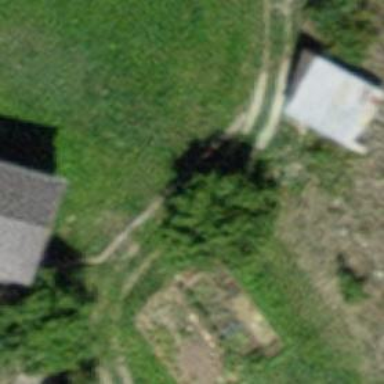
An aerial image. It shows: Unpaved driveway designed for service vehicles.